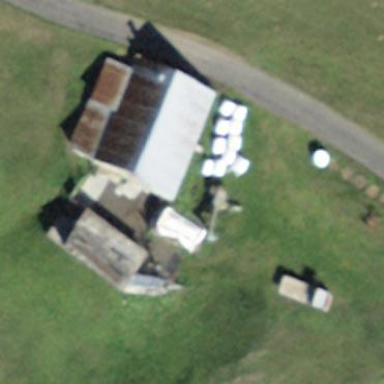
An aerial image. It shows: Gabled roof on farm auxiliary building.